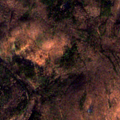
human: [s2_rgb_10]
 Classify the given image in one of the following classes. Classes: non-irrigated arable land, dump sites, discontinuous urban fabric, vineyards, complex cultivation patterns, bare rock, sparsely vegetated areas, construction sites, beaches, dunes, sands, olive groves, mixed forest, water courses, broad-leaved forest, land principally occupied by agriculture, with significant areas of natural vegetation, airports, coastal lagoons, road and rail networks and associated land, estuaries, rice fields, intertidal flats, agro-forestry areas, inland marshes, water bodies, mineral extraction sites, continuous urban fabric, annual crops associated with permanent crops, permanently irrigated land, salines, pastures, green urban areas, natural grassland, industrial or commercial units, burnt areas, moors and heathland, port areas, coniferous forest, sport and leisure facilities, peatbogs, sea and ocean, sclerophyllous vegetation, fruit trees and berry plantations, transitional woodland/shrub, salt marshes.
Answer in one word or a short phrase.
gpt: broad-leaved forest, mixed forest